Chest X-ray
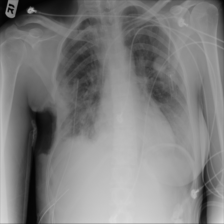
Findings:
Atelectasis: positive
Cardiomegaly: negative
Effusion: negative
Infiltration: negative
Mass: negative
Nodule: positive
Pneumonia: negative
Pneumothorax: negative
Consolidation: negative
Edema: negative
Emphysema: negative
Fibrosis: negative
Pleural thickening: negative
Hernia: negative